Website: macys
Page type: delivery-shipping
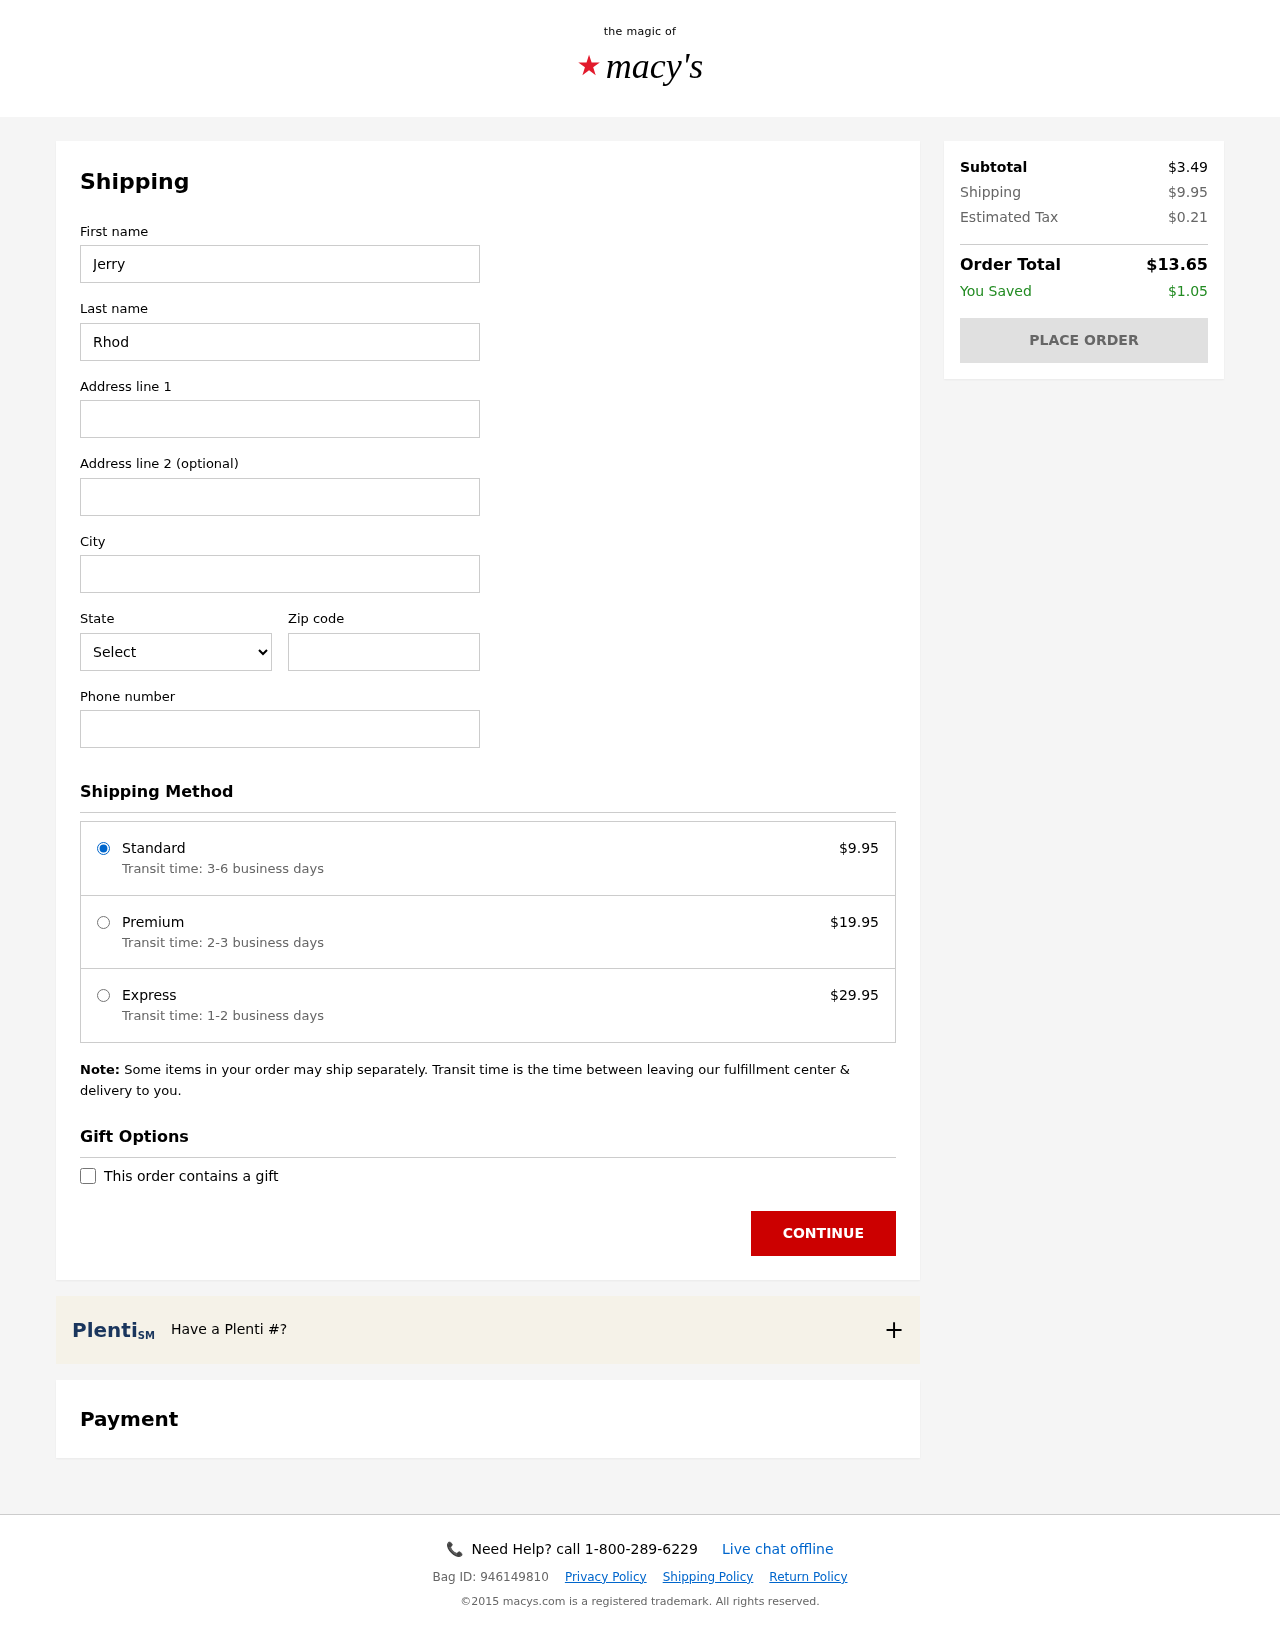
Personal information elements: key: PII_CITY
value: New Seanberg
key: PII_FIRSTNAME
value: Jerry
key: PII_LASTNAME
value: Rhodes
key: PII_PHONE
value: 7962554508
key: PII_POSTCODE
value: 52101
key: PII_STATE_ABBR
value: OK
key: PII_STREET
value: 929 Melissa Locks Apt. 662
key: PII_STREET2
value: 12928 Alan Extension Apt. 852
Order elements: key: ORDER_SHIPPING_COST
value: $9.95
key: ORDER_SHIPPING_PREMIUM
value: $19.95
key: ORDER_SHIPPING_EXPRESS
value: $29.95
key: ORDER_SUBTOTAL
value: $3.49
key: ORDER_TAX
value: $0.21
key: ORDER_TOTAL
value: $13.65
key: ORDER_SAVINGS
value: $1.05